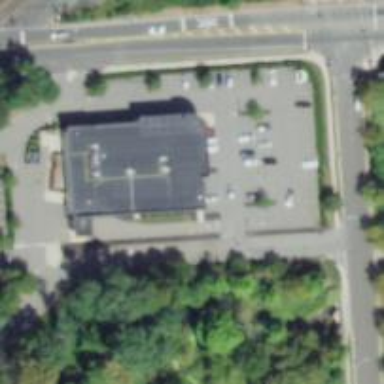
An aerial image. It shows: Pharmacy providing healthcare services.